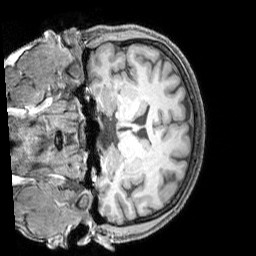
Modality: T1w
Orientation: coronal
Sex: female
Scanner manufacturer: siemens
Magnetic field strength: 3 T
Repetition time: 2.3 s
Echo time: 0.00226 s